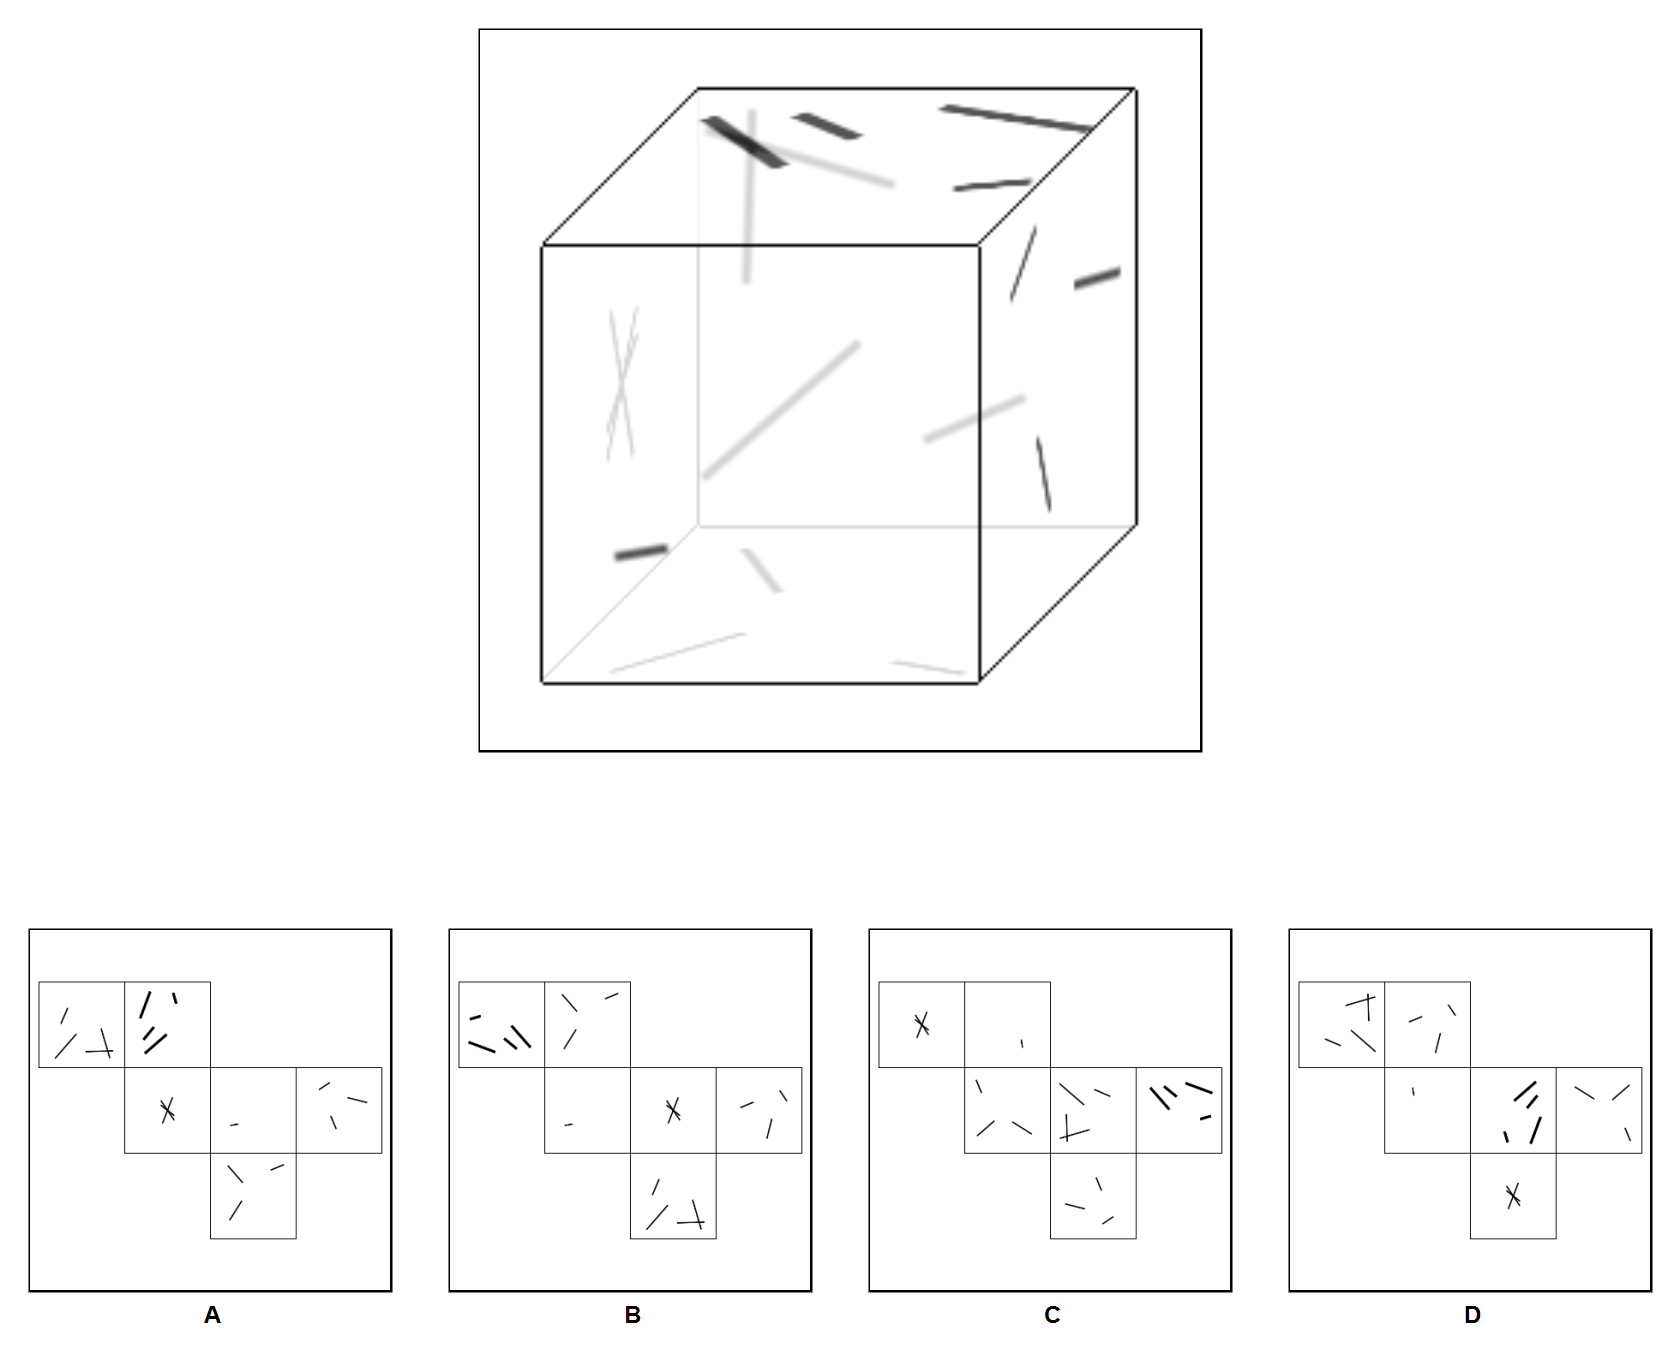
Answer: A